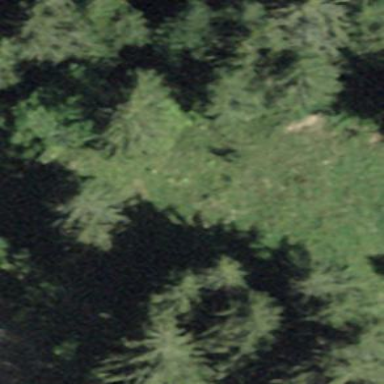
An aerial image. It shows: Forest area.